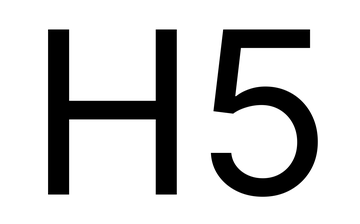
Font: Inter_Regular